Interaction volume radius: 5 \u00c5
Interaction volume height: 40 \u00c5
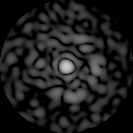
Disorder parameter: 0.8081